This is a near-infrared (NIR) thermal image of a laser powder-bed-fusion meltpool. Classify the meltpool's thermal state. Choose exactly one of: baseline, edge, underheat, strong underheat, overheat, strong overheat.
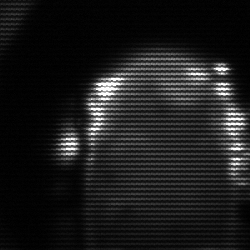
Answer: baseline